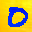
Label: 0